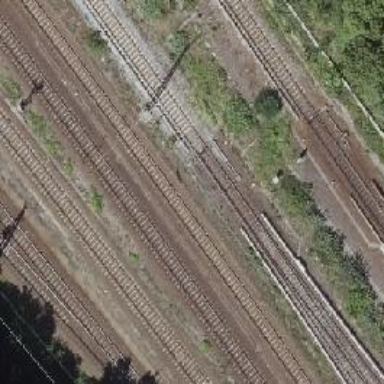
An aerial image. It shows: Railway switch with the turnout on the left side.